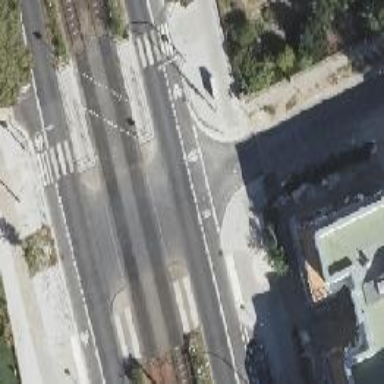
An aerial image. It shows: Tram level crossing on railway.